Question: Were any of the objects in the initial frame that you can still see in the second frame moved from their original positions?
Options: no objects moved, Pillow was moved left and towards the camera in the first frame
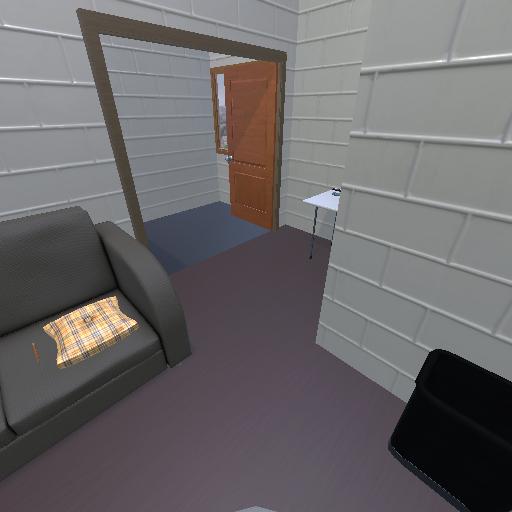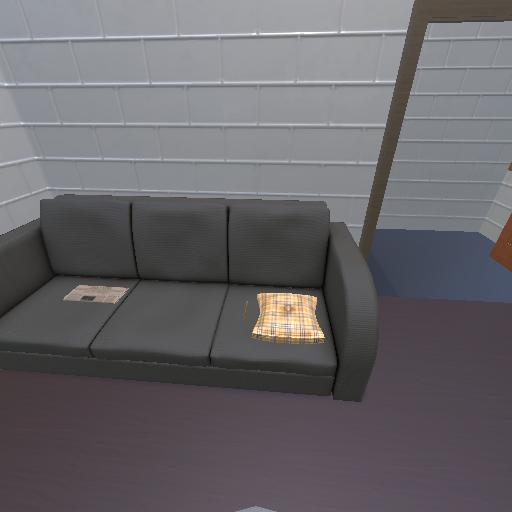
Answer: no objects moved